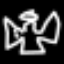
Label: angel